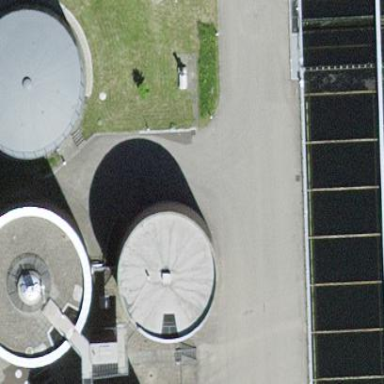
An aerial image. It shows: Building that serves as silo.